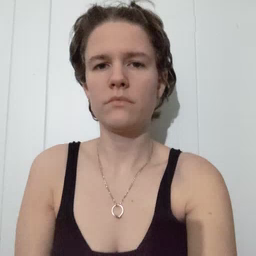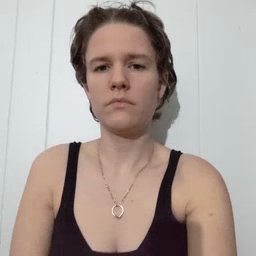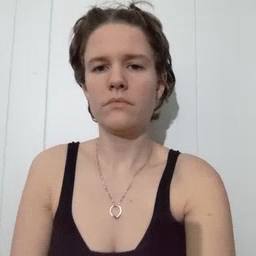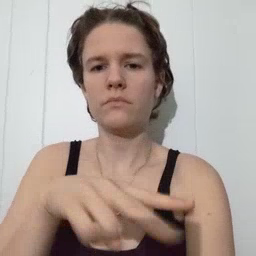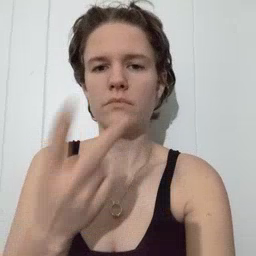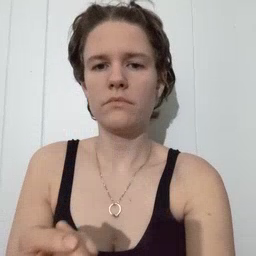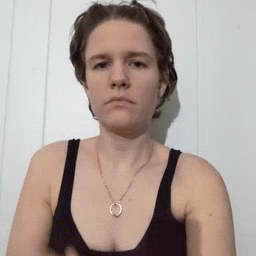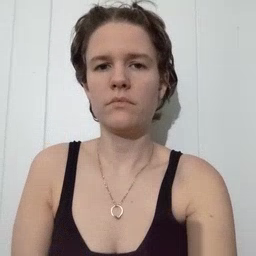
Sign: fall